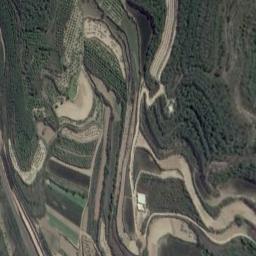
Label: terrace